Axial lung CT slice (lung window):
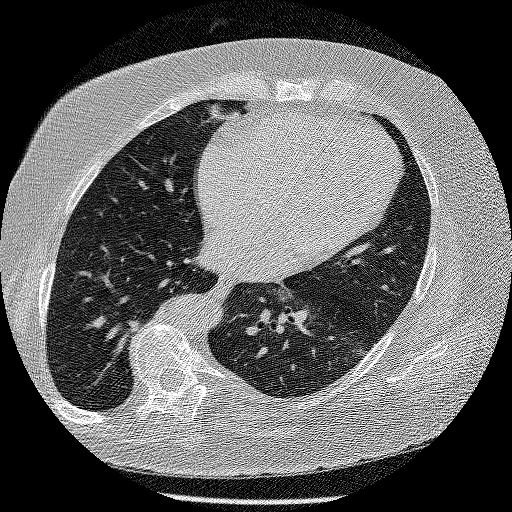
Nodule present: no